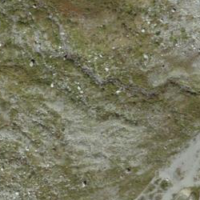
EUNIS habitat code: 49
Species observed at this site:
Geum reptans